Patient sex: M
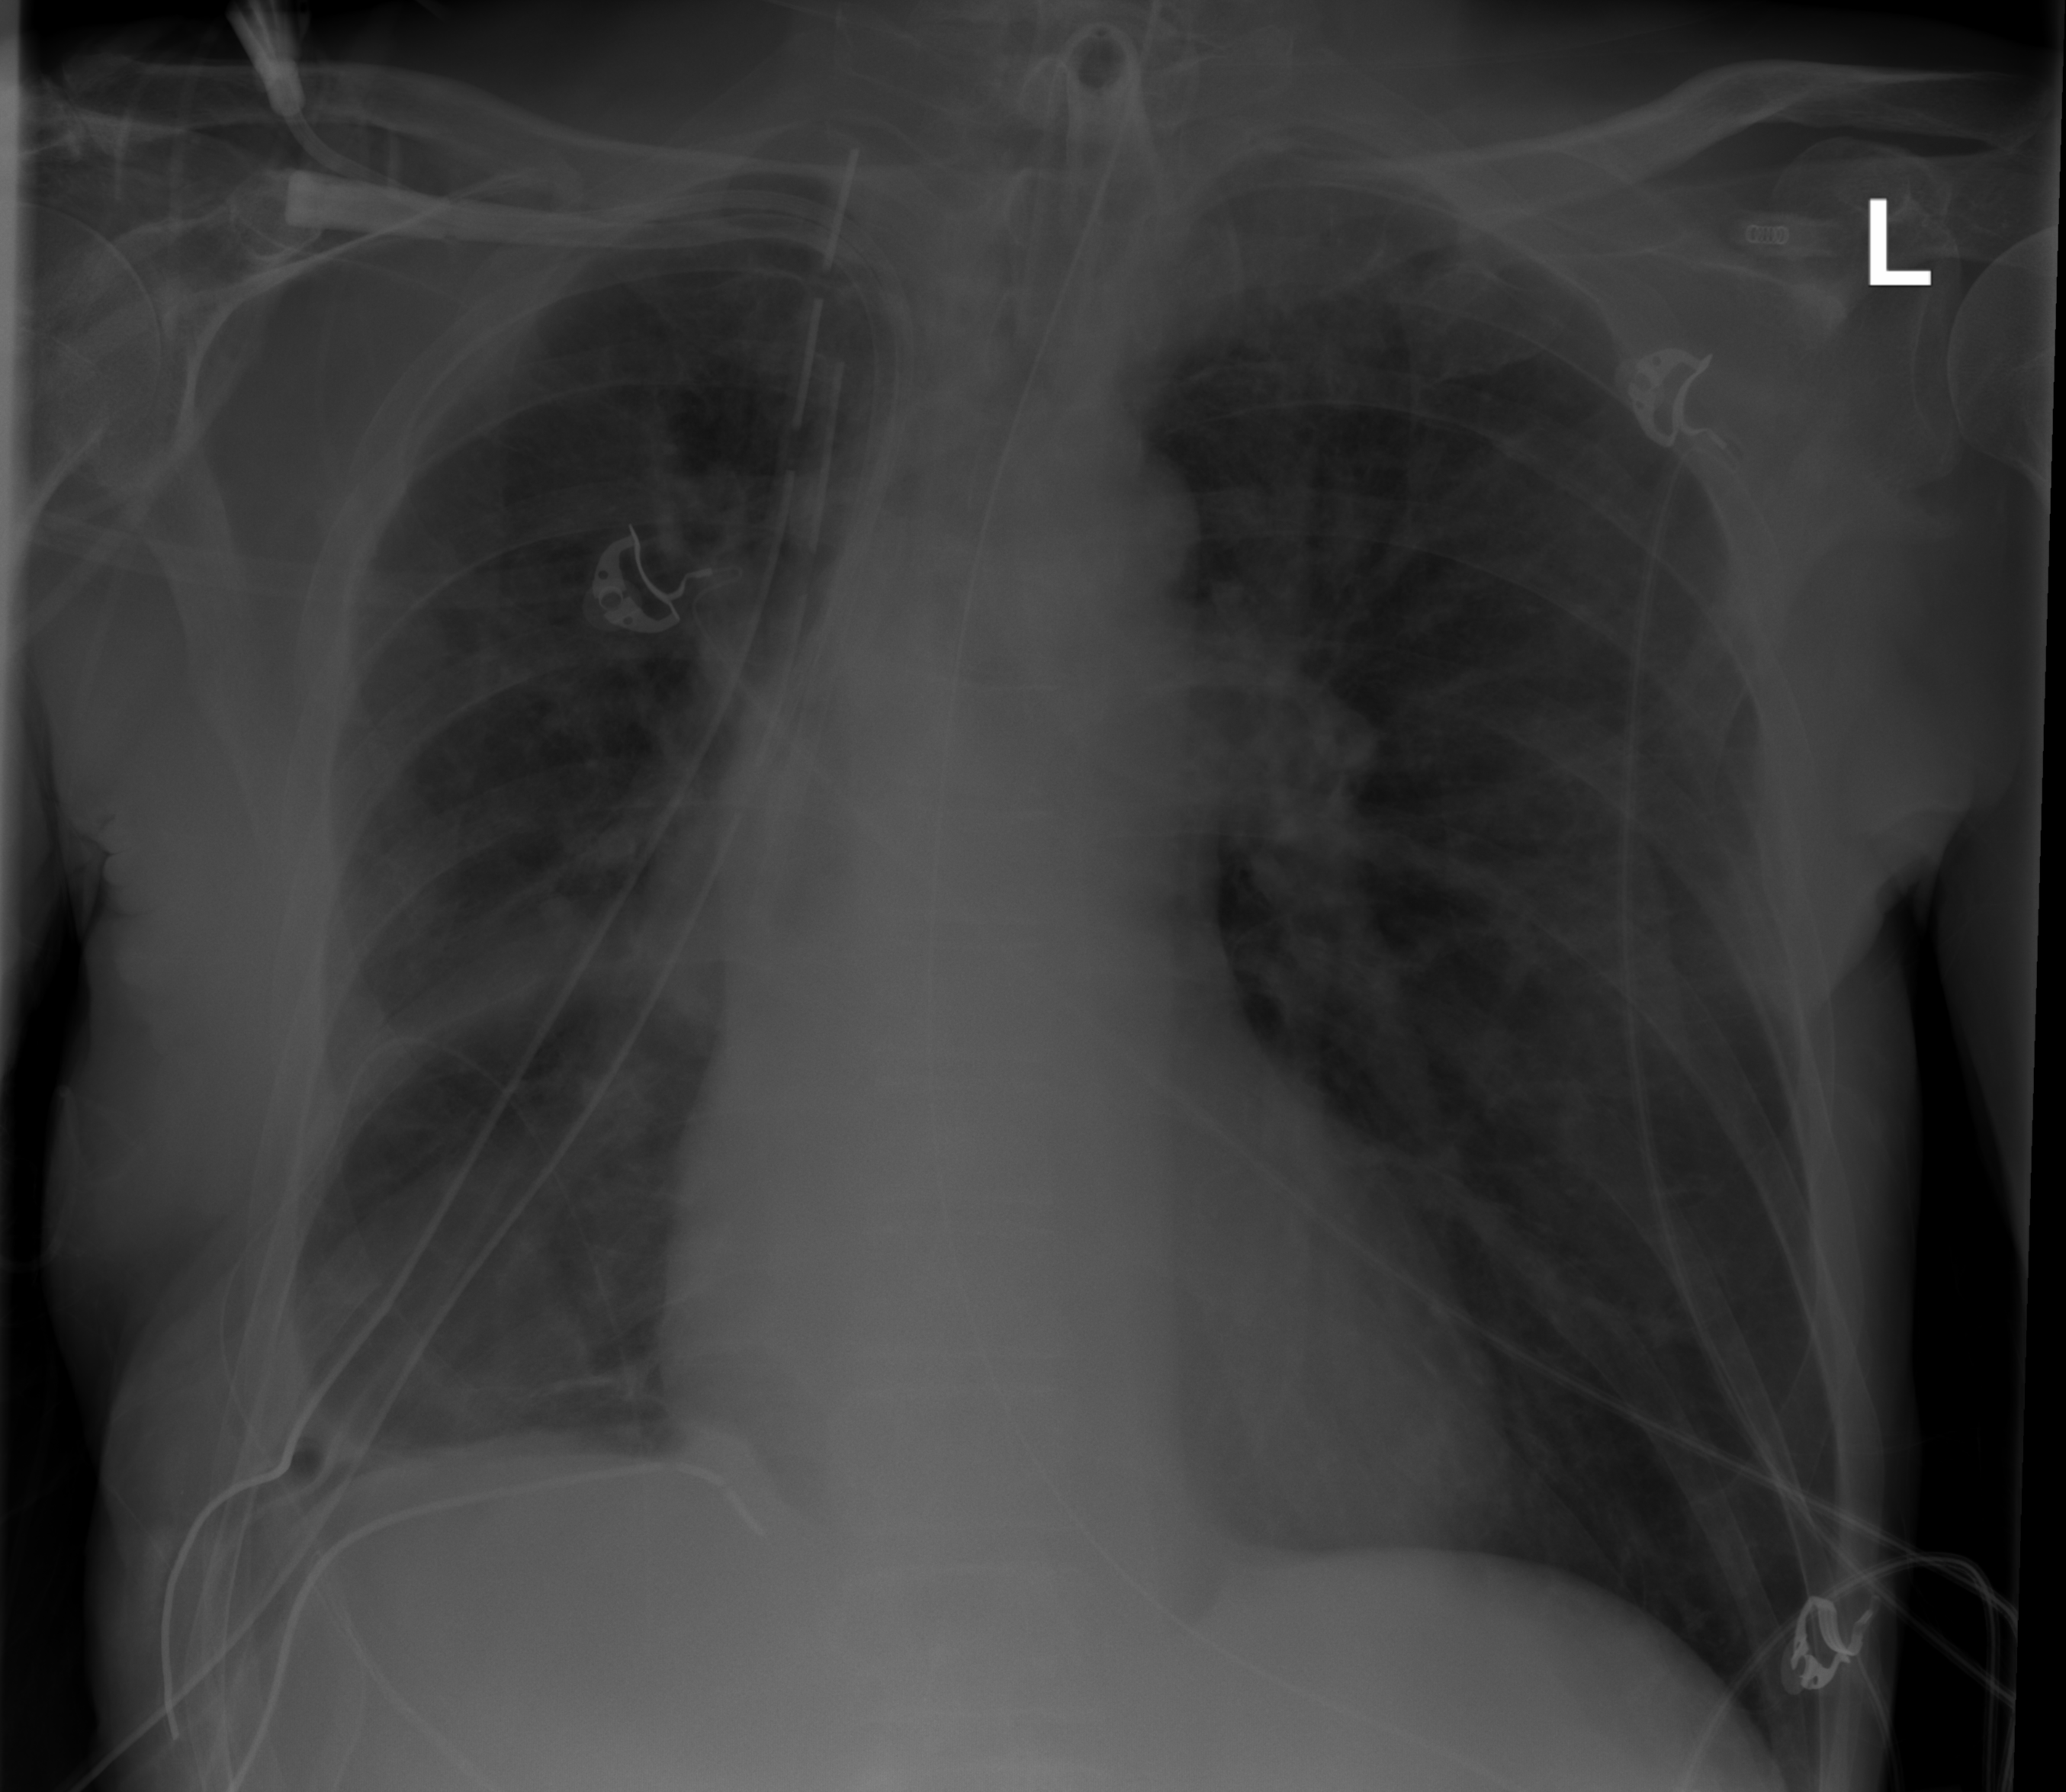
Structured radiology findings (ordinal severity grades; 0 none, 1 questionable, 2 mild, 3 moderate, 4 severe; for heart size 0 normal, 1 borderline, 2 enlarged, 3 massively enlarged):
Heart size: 0
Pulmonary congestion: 2
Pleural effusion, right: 2
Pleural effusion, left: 0
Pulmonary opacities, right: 0
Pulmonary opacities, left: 0
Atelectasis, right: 2
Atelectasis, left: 2